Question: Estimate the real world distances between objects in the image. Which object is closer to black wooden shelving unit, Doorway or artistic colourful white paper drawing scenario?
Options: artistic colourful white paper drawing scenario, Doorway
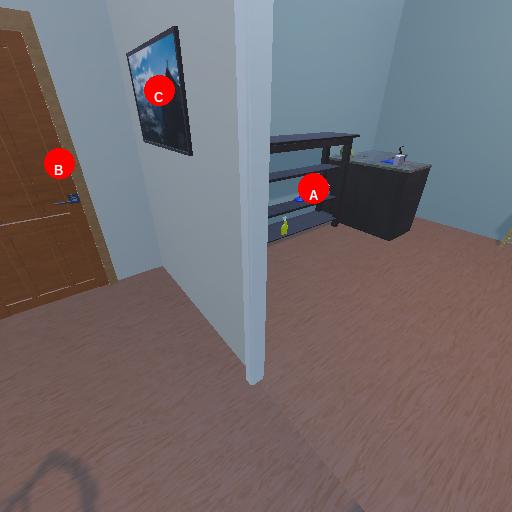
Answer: artistic colourful white paper drawing scenario